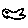
Label: fish